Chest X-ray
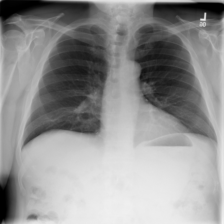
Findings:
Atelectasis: negative
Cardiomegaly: negative
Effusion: negative
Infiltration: negative
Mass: negative
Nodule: negative
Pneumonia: negative
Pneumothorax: negative
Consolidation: negative
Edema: negative
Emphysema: negative
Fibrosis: negative
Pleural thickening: negative
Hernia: negative